Interaction volume radius: 5 \u00c5
Interaction volume height: 15 \u00c5
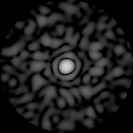
Disorder parameter: 0.7865